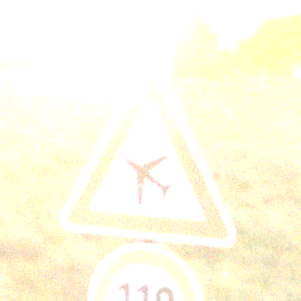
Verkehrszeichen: FlugbetriebRechts
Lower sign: Geschwindigkeit110
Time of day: Night
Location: Outdoor (Nature)
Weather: Overcast
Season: NotSpecified
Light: Artificial